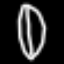
Label: leaf